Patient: sex F, age 41
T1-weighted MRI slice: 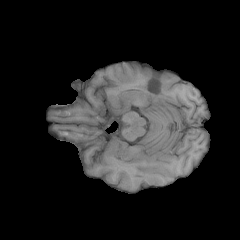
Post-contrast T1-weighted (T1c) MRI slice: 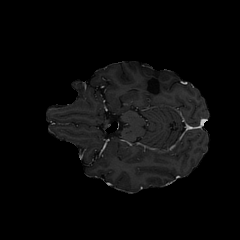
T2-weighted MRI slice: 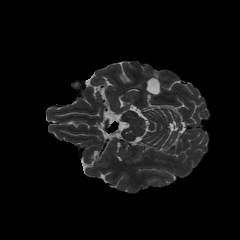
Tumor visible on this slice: no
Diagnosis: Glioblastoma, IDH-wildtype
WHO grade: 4